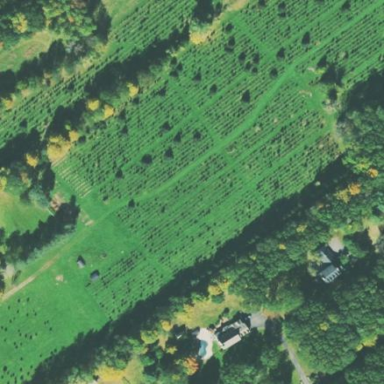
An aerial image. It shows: Plant nursery specializing in Christmas trees.